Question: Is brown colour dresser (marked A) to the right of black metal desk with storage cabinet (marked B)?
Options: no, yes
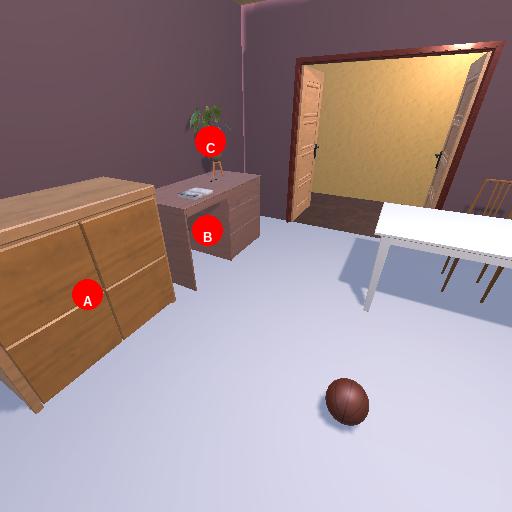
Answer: no